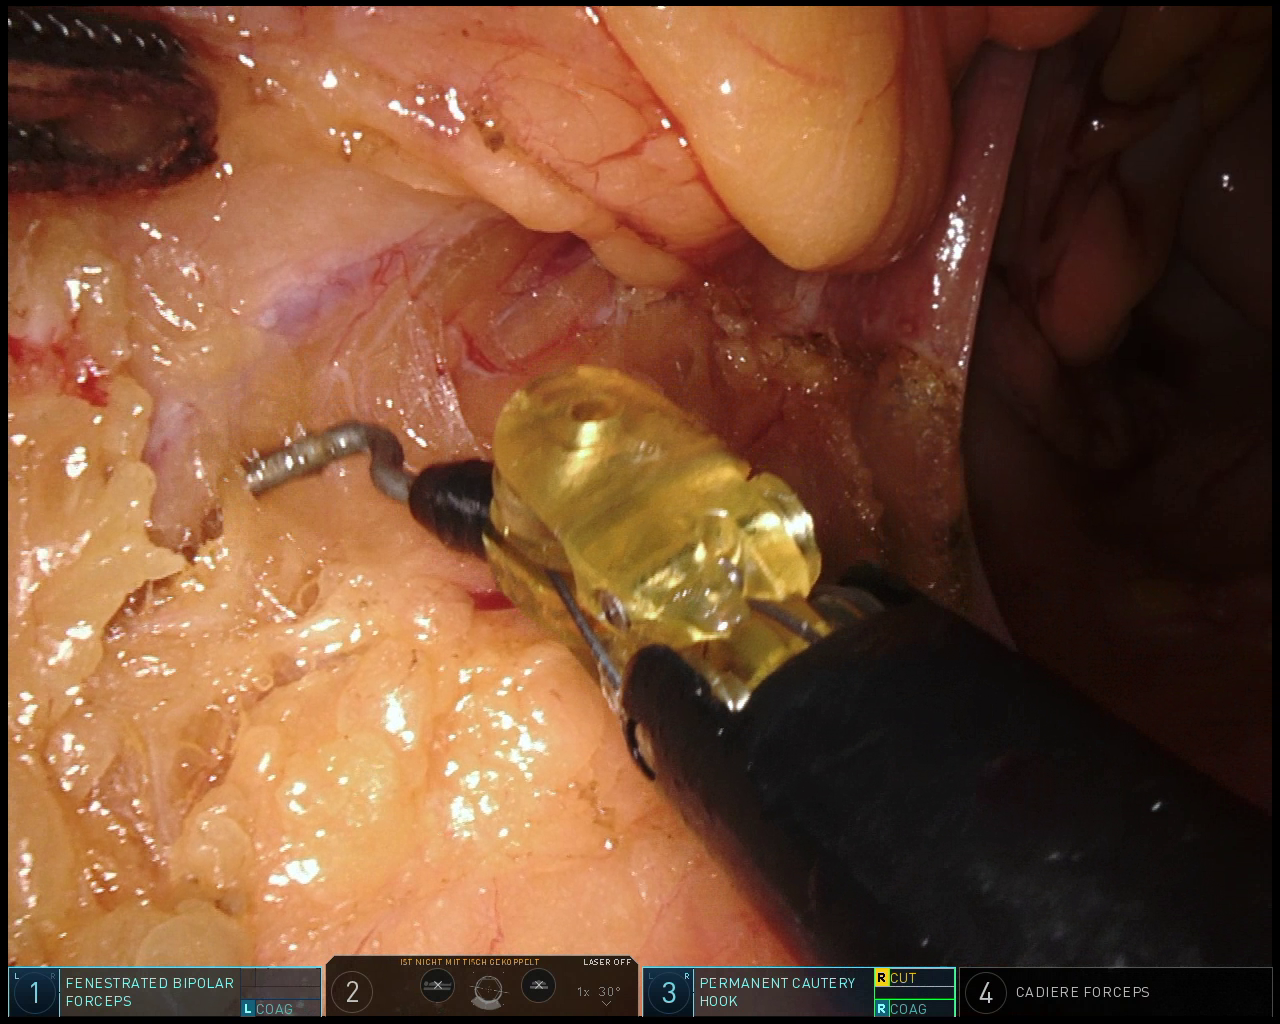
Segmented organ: inferior_mesenteric_artery
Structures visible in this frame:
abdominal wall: no
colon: yes
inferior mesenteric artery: yes
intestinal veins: no
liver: no
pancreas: no
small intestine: no
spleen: no
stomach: no
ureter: no
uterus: no
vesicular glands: no